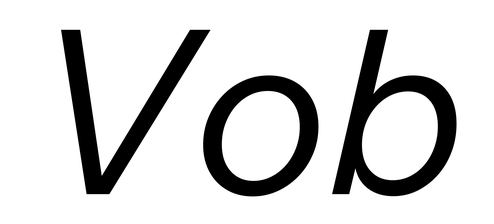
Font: InstrumentSans-Italic_Italic